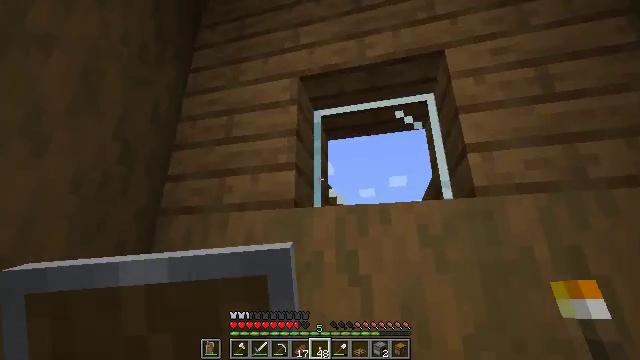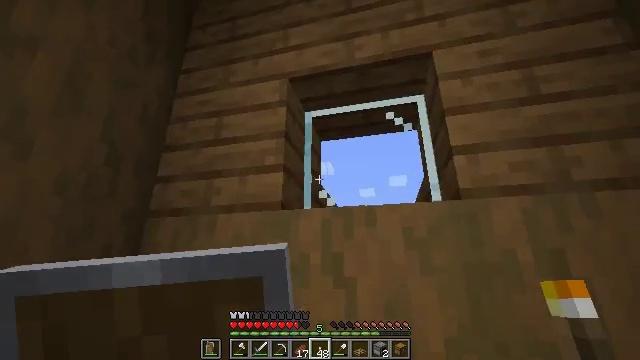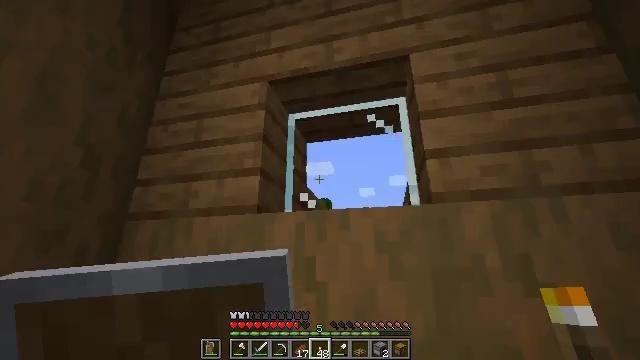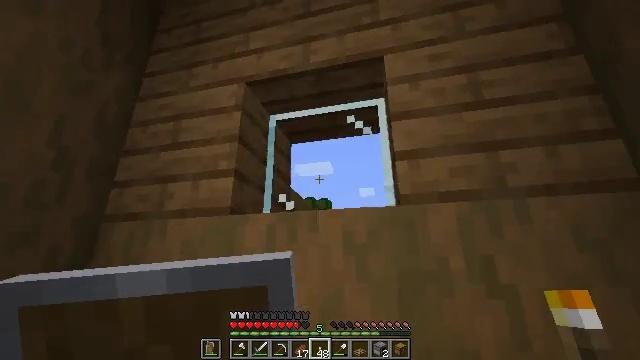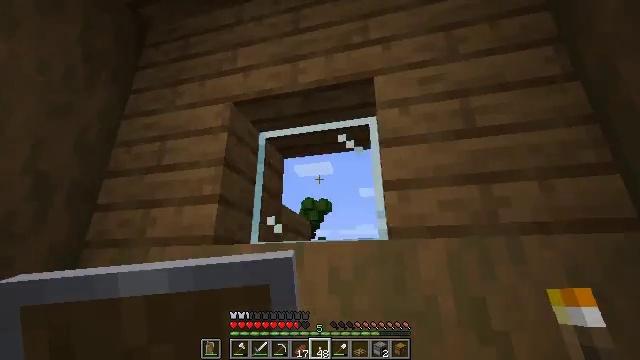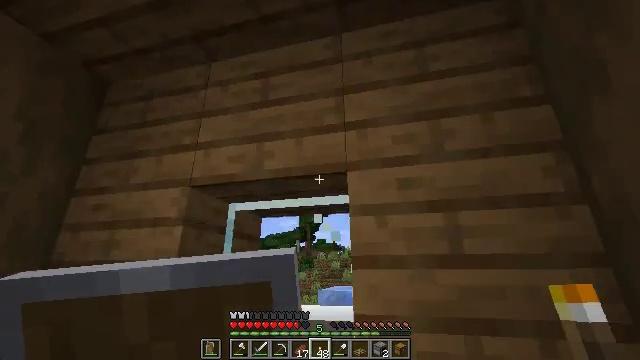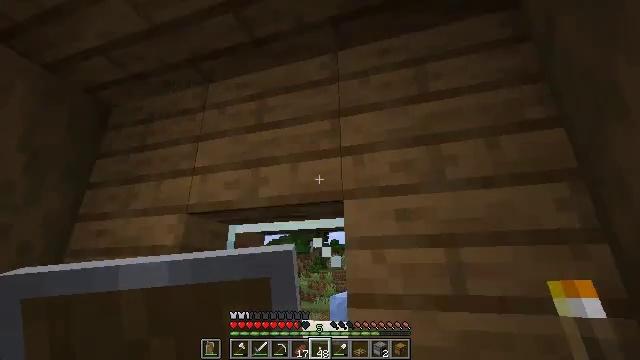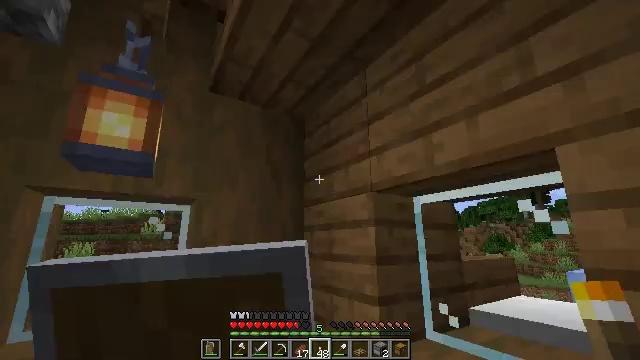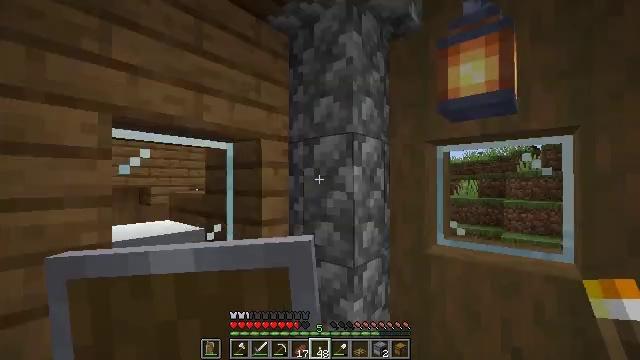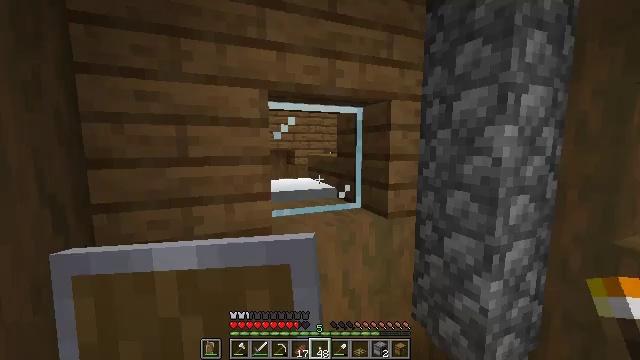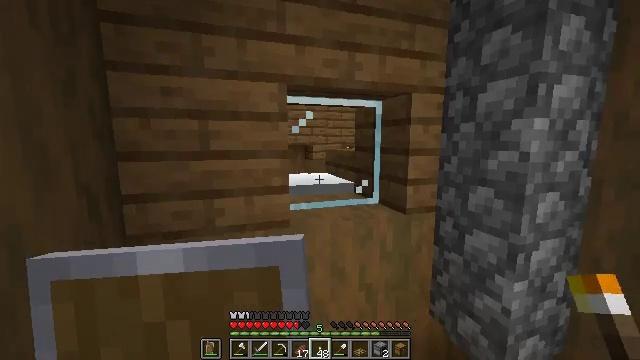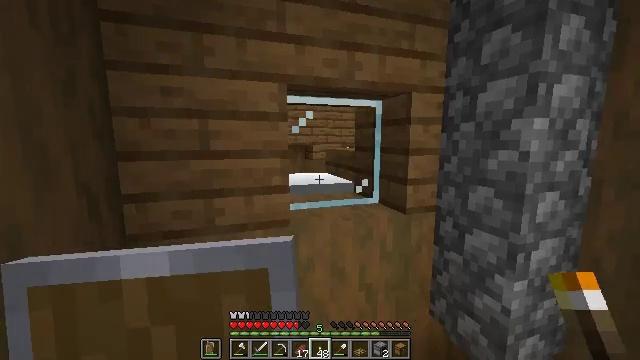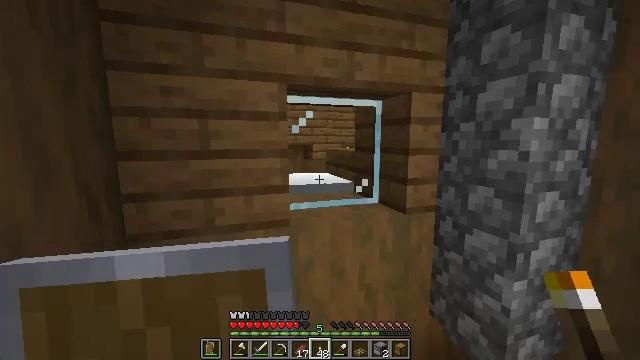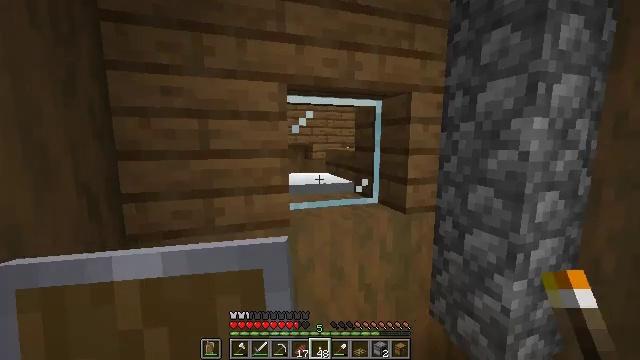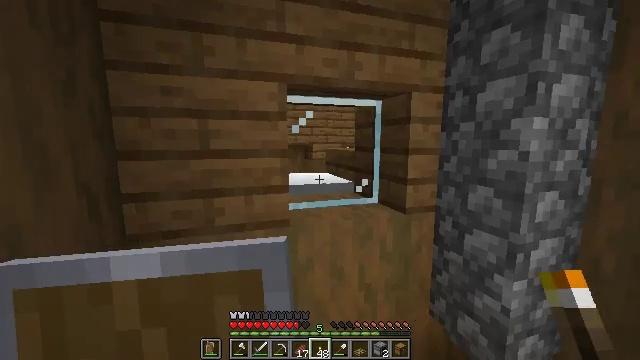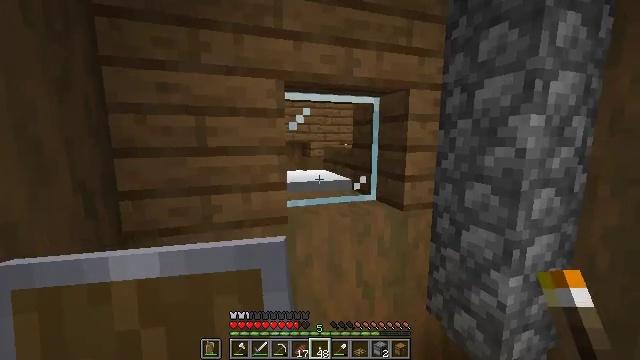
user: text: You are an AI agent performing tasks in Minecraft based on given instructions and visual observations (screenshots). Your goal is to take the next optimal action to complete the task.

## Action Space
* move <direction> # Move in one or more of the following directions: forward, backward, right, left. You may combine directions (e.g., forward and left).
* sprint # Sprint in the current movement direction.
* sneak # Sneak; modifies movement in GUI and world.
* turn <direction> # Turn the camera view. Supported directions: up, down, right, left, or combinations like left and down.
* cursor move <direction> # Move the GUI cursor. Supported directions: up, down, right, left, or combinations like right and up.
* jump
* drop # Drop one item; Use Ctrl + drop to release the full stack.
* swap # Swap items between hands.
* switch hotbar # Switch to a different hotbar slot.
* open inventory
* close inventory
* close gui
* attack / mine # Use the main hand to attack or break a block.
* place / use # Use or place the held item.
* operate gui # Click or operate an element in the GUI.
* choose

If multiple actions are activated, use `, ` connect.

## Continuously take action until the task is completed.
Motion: motion action
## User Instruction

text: Retrieve the lantern for relighting.
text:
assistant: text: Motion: move right
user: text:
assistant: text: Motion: move right
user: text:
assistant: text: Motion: move right
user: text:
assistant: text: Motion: move right
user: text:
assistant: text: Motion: no_op
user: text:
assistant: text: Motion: turn left
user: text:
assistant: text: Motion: turn left and down
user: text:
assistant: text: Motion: turn left and down
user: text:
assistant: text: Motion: turn left and down
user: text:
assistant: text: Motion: turn left and down
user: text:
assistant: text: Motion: no_op
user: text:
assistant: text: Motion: no_op
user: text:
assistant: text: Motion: no_op
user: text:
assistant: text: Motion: no_op
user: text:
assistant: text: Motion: no_op
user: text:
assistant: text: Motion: no_op
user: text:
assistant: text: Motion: turn left and down
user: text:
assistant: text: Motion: turn left and down
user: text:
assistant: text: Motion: turn left and down
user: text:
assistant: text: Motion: turn left
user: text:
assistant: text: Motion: no_op
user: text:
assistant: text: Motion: move forward
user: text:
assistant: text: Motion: move forward
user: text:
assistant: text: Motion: move forward, turn up
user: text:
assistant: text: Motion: move forward, turn right and up
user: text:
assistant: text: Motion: move forward, turn right and up
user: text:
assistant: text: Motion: move forward and move right
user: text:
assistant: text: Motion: move forward and move right
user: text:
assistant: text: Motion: move forward and move right, turn left
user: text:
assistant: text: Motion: move forward and move left